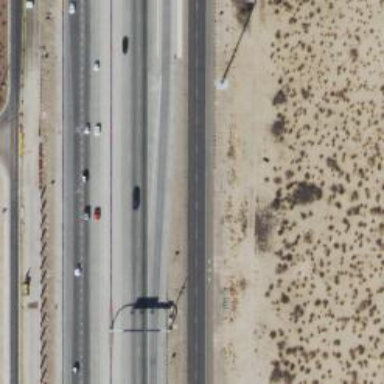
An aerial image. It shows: Motorway.